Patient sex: F
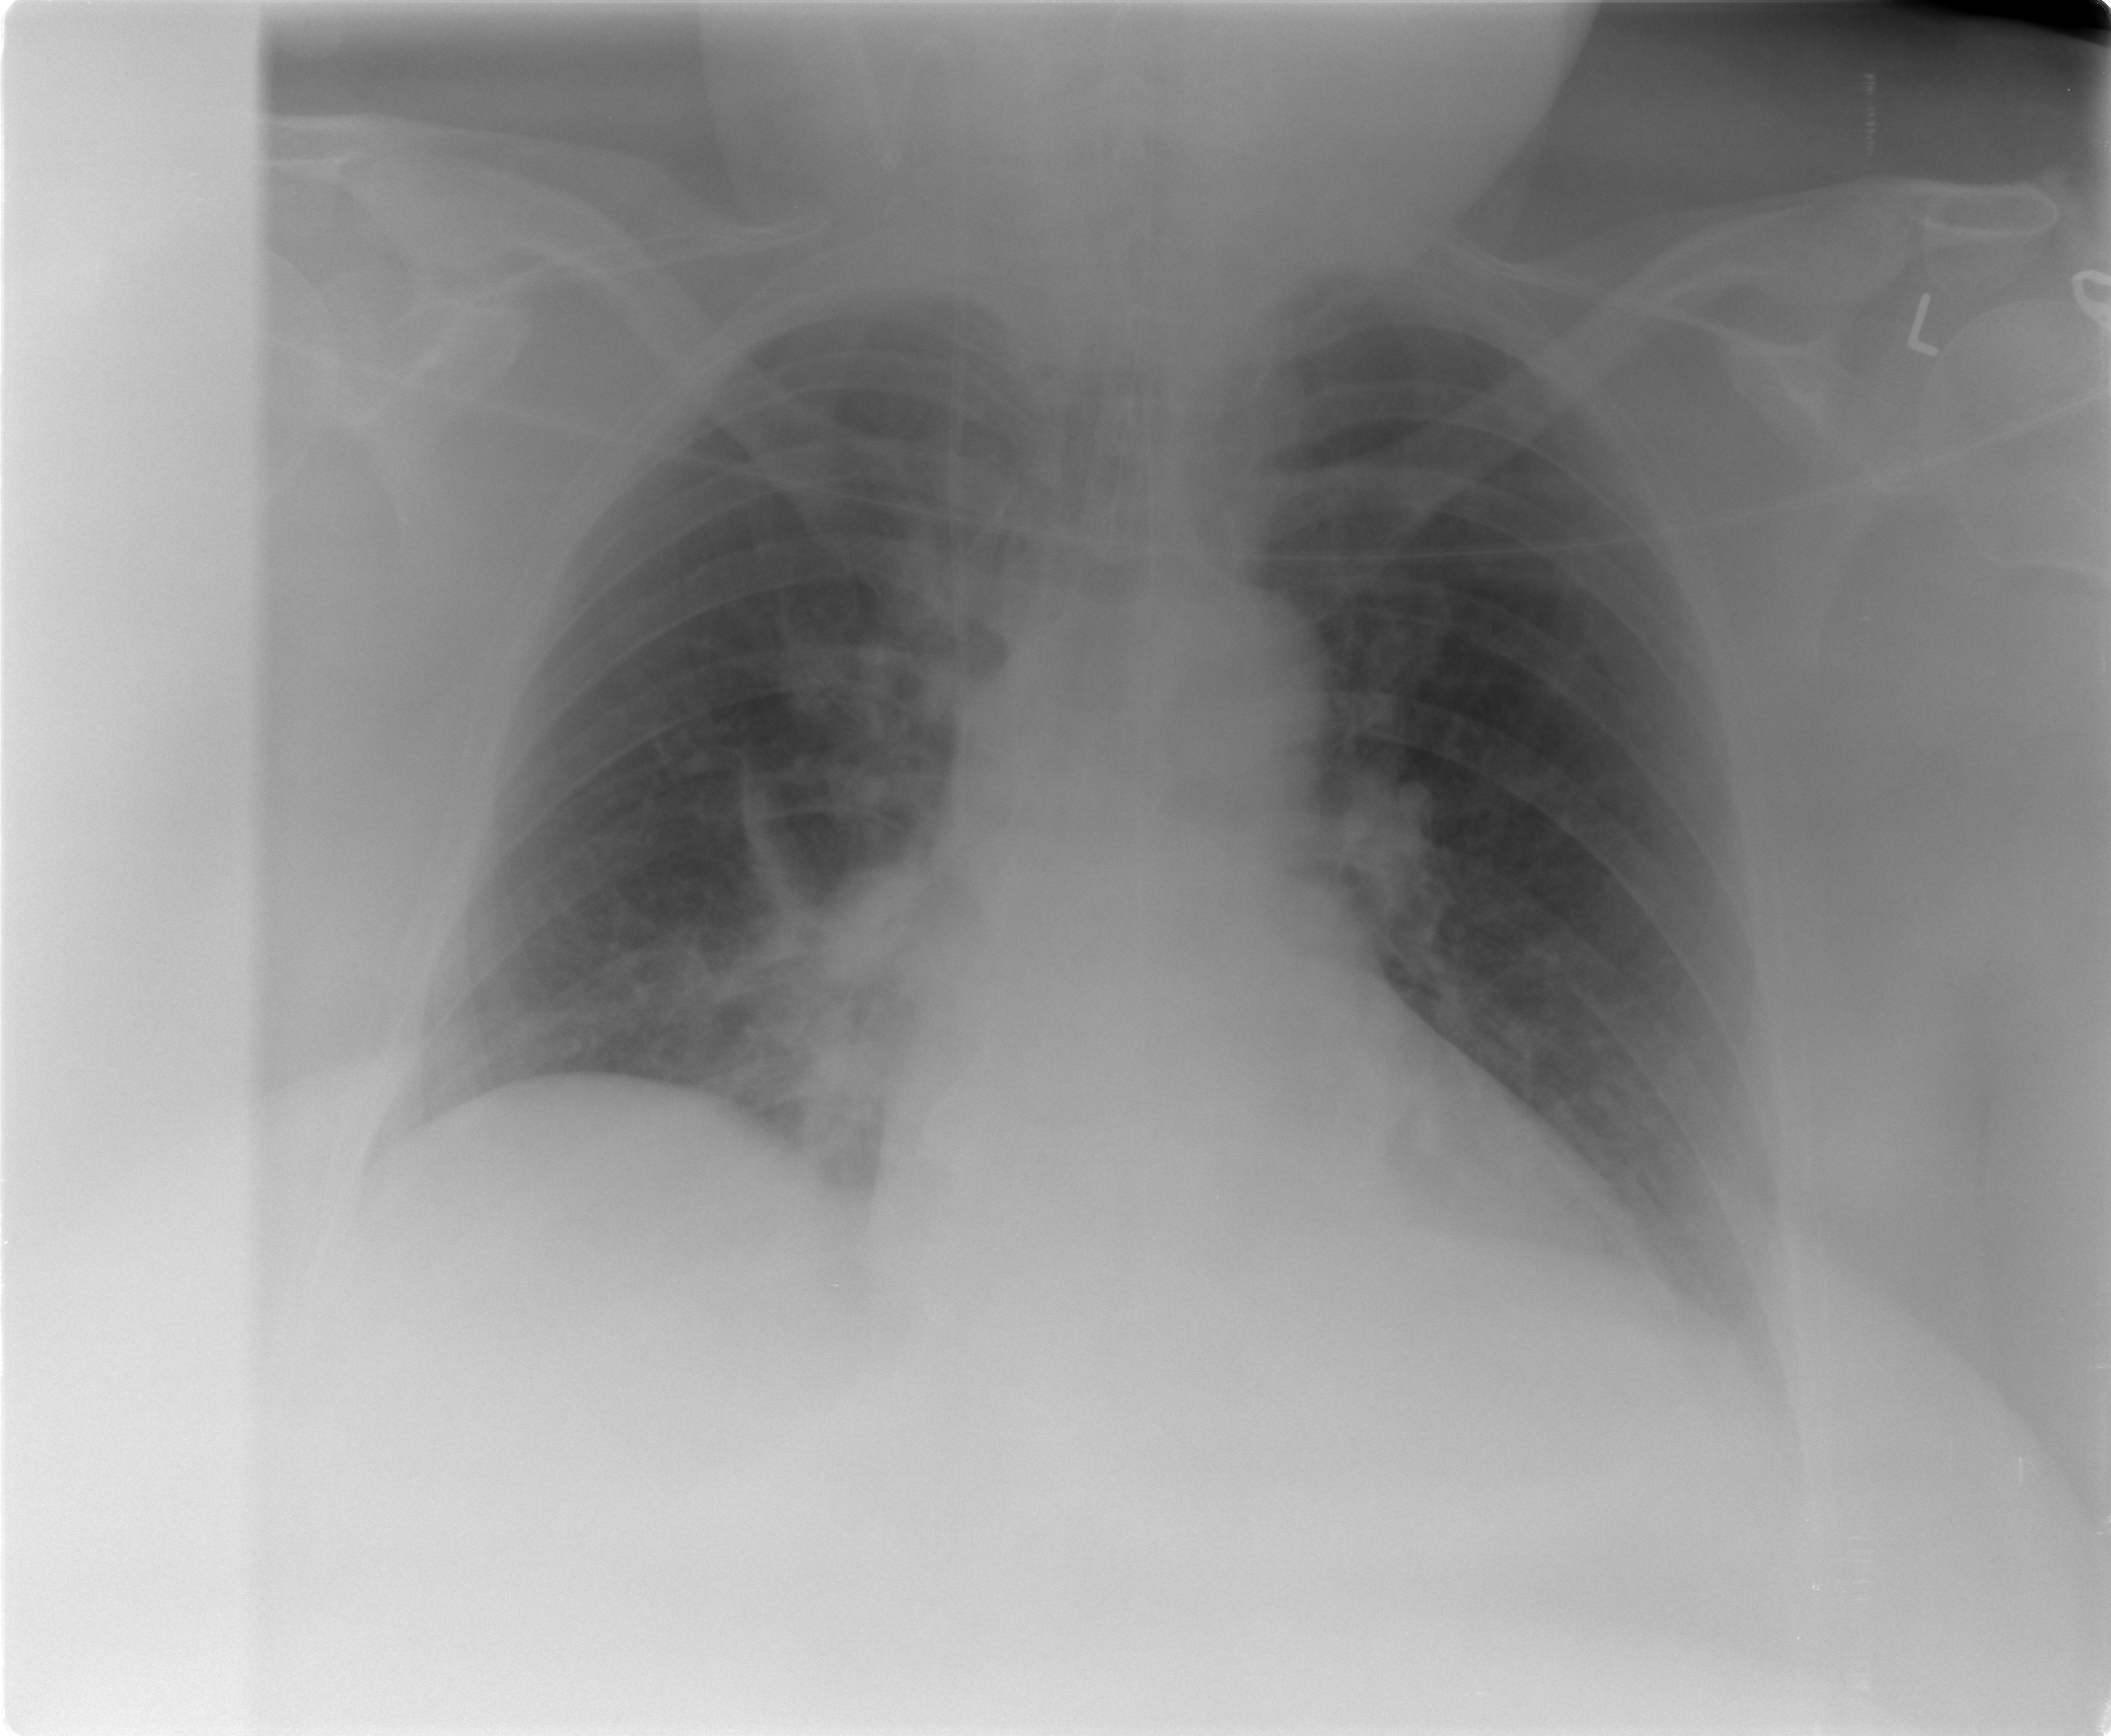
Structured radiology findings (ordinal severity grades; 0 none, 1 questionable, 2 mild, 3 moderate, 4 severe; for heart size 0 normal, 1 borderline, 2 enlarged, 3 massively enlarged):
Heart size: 0
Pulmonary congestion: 2
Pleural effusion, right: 2
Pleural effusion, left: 0
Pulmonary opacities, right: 2
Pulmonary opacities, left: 0
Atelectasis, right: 0
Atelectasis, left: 0